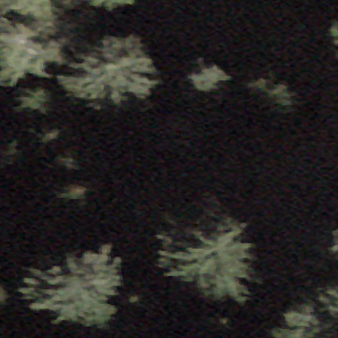
Label: other